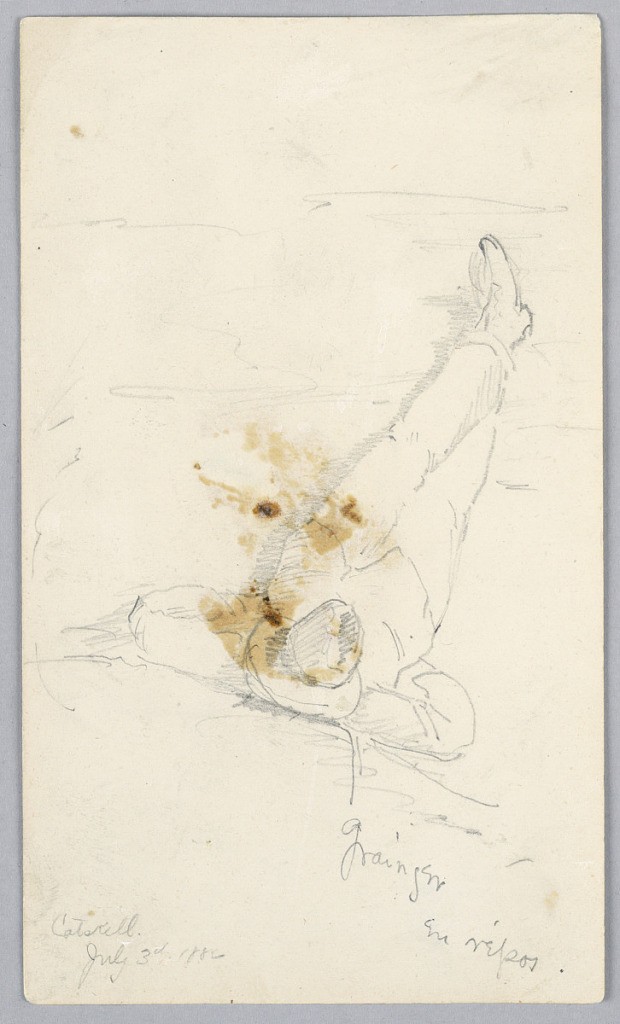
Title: Gainger en Répose
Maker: Arnold William Brunner, American, 1857–1925
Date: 1882
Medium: Graphite on paper
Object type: Drawing
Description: Man with hat, asleep against rock, seen from above